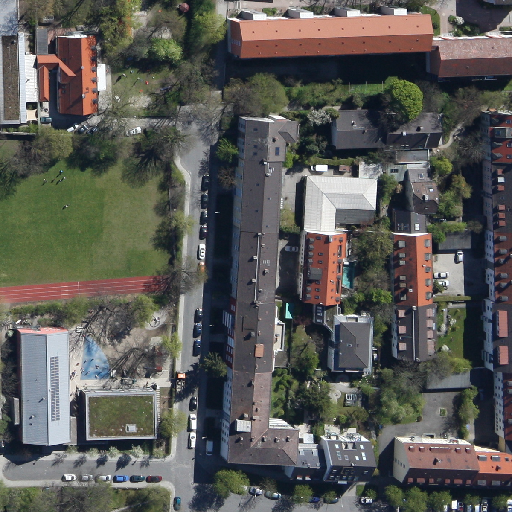
Referring expression: sidewalk along with tree